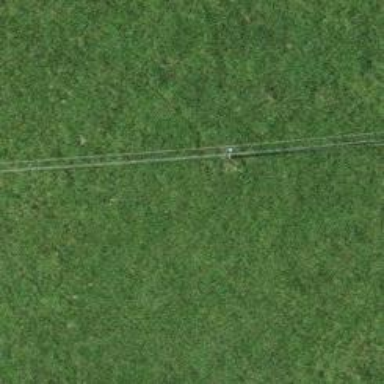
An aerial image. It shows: Minor power line.